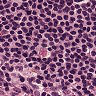
Metastatic tissue present: no